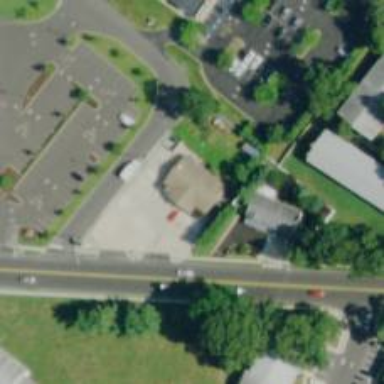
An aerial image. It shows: Convenience shop.